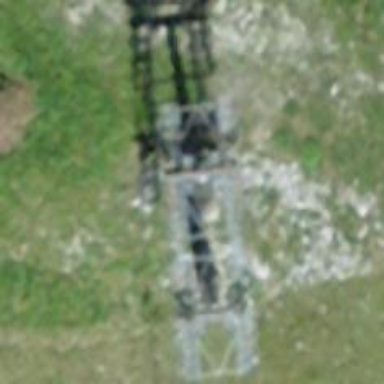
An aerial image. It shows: Pylon used for aerialway.